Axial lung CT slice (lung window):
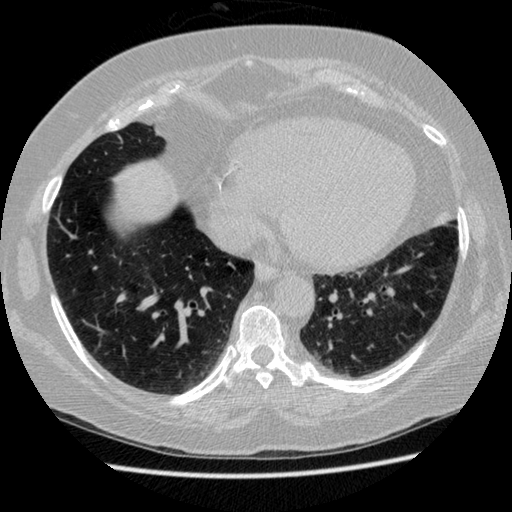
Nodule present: no